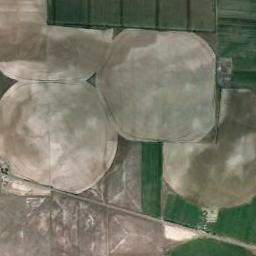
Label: circular_farmland